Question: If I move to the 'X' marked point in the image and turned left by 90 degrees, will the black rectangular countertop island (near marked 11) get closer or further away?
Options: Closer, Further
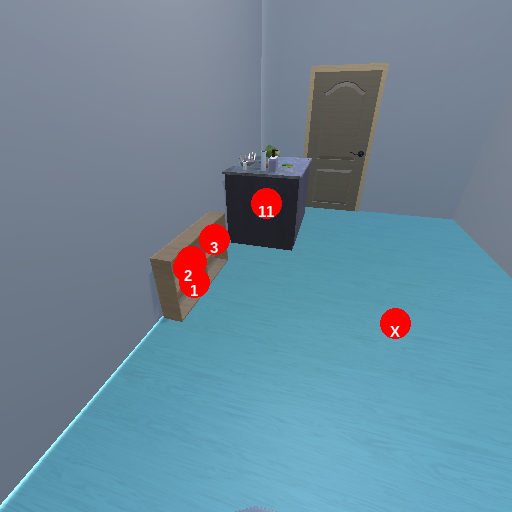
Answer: Closer